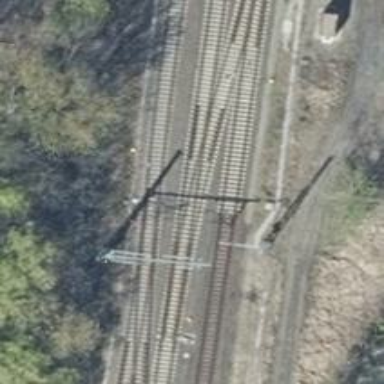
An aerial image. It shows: Railway switch.